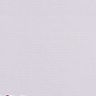
Metastatic tissue present: no